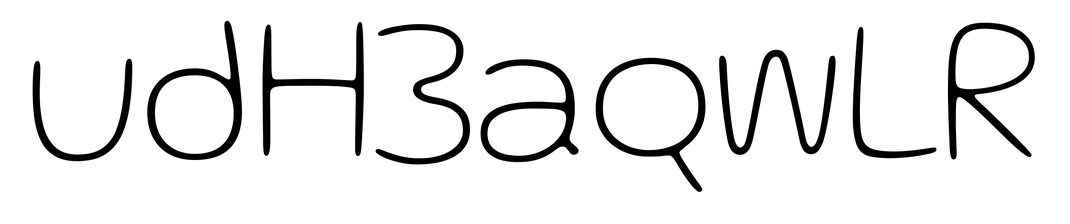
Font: Gluten_Thin